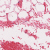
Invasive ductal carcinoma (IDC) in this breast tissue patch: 0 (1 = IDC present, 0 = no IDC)